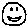
Label: smiley face